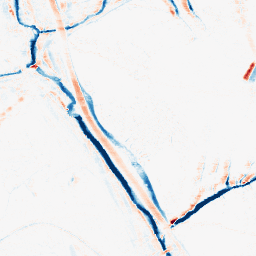
Category: morphological
Decomposition family: morphological_ellipse
Decomposition parameters: operation: average
width: 5
height: 10
Upsampling method: sinc_hamming
Upsampling parameters: scale: 2
kernel_size: 8
Upsampling scale: 2